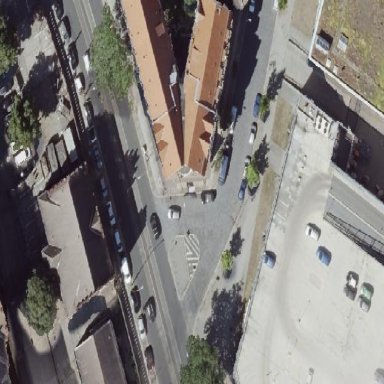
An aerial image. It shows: Apartments building with gambrel roof.